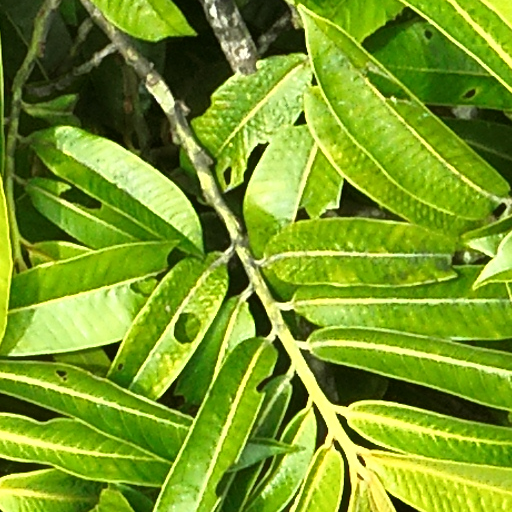
Species: Virola surinamensis
GBIF accepted scientific name: Virola surinamensis
Crown area (m\u00b2): 249.673